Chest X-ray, AP view. Patient: 43 years old, sex F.
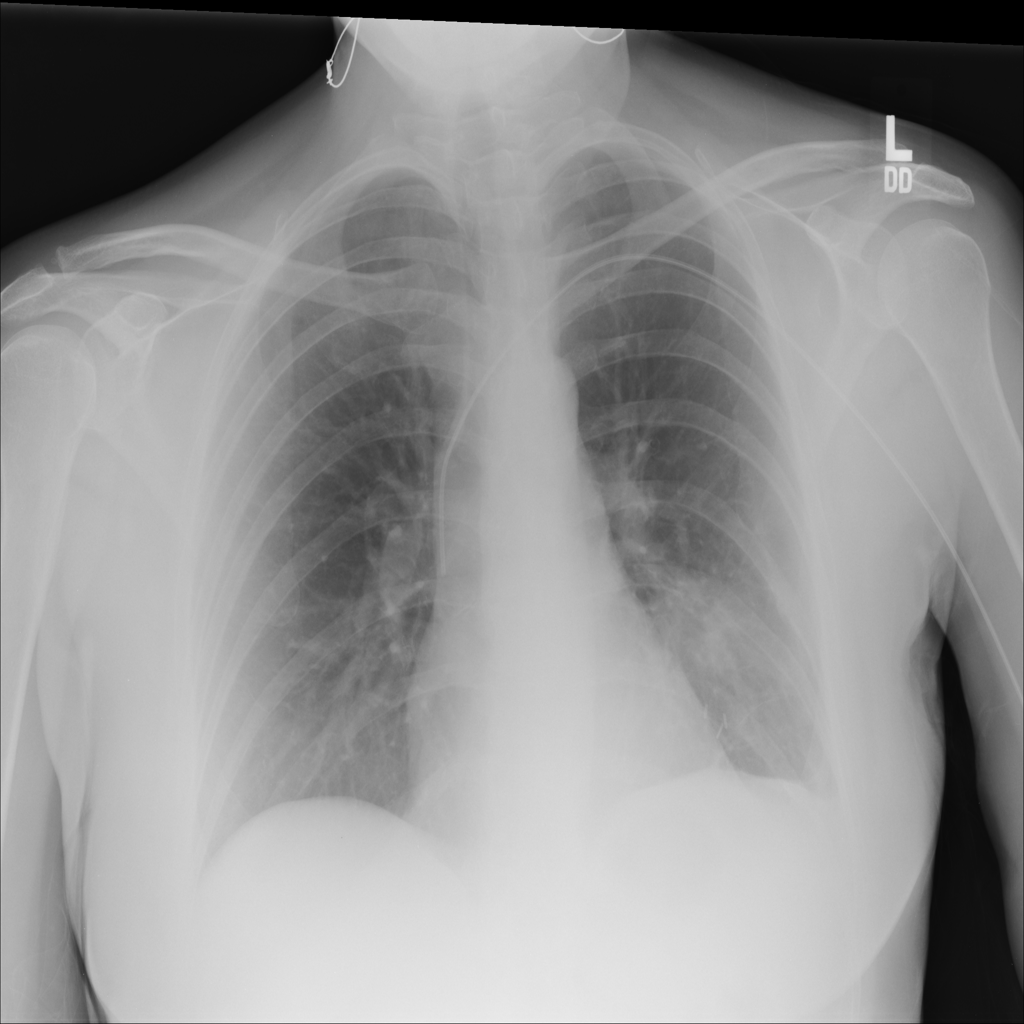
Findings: No Finding